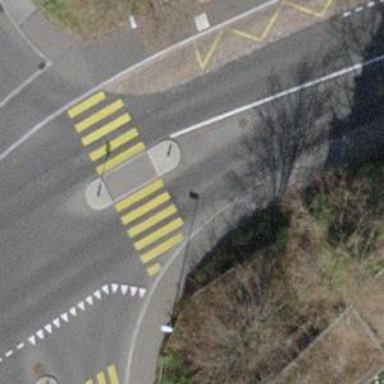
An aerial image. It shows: Marked footway crossing with island.